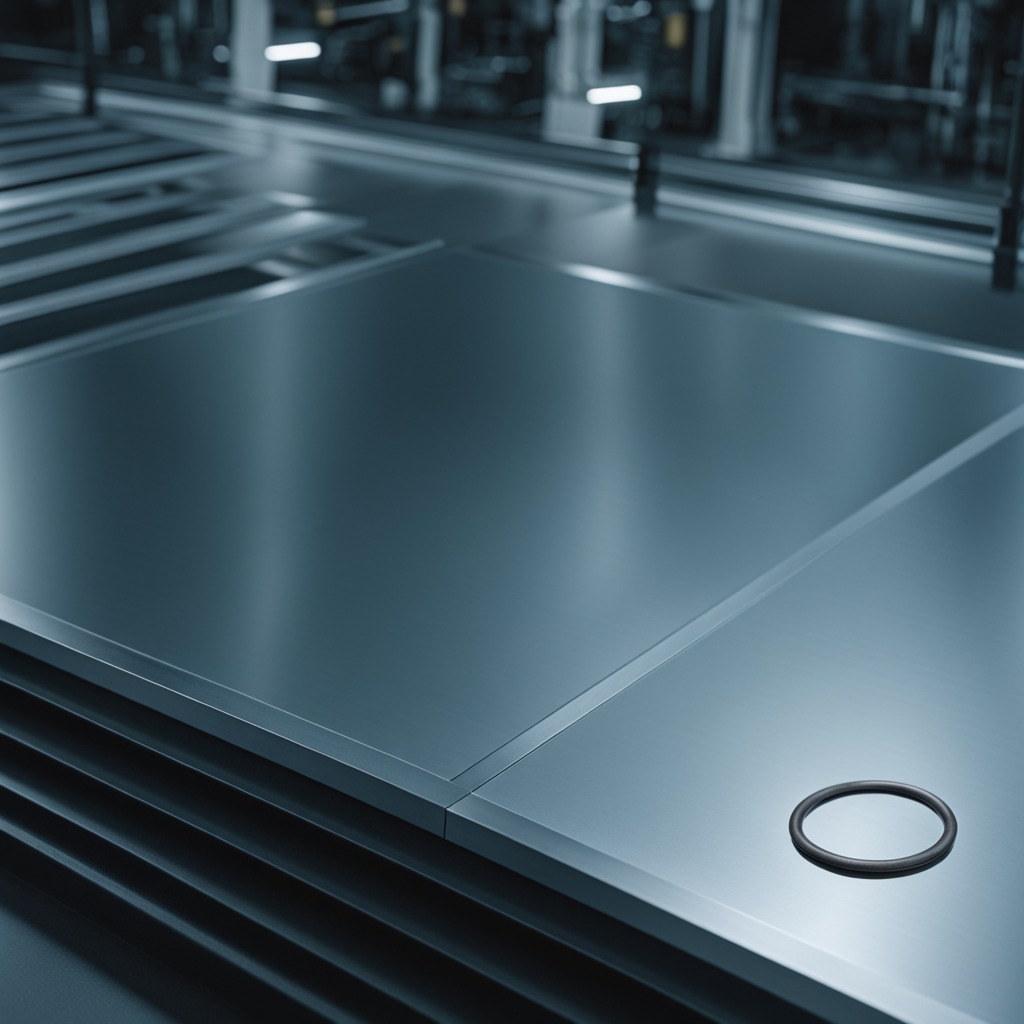
A rubber O-ring is lying on a metal table in a machine shop under fluorescent lights.